Question: I am trying to show 3 dot menu on Galaxy Tab 2 (JB) and it just won't show. I changed target SDK to 13 and it still doesn't show on Galaxy Tab 2:

'''
# Project target.
target=android-10
'''
---
'''
<uses-sdk
android:minSdkVersion="8"
android:targetSdkVersion="13" />
'''
Does anyone have Galaxy Tab 2 to test it out? Did anyone get it working?
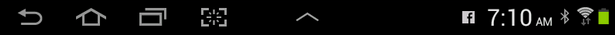
Answer:
set 'android:targetSdkVersion="8"' in manifest.xml ,
Image is taken from Samsung galaxy nexus
'''
<uses-sdk
android:minSdkVersion="8"
android:maxSdkVersion="17"
android:targetSdkVersion="8" />
'''
<URL>